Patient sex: M
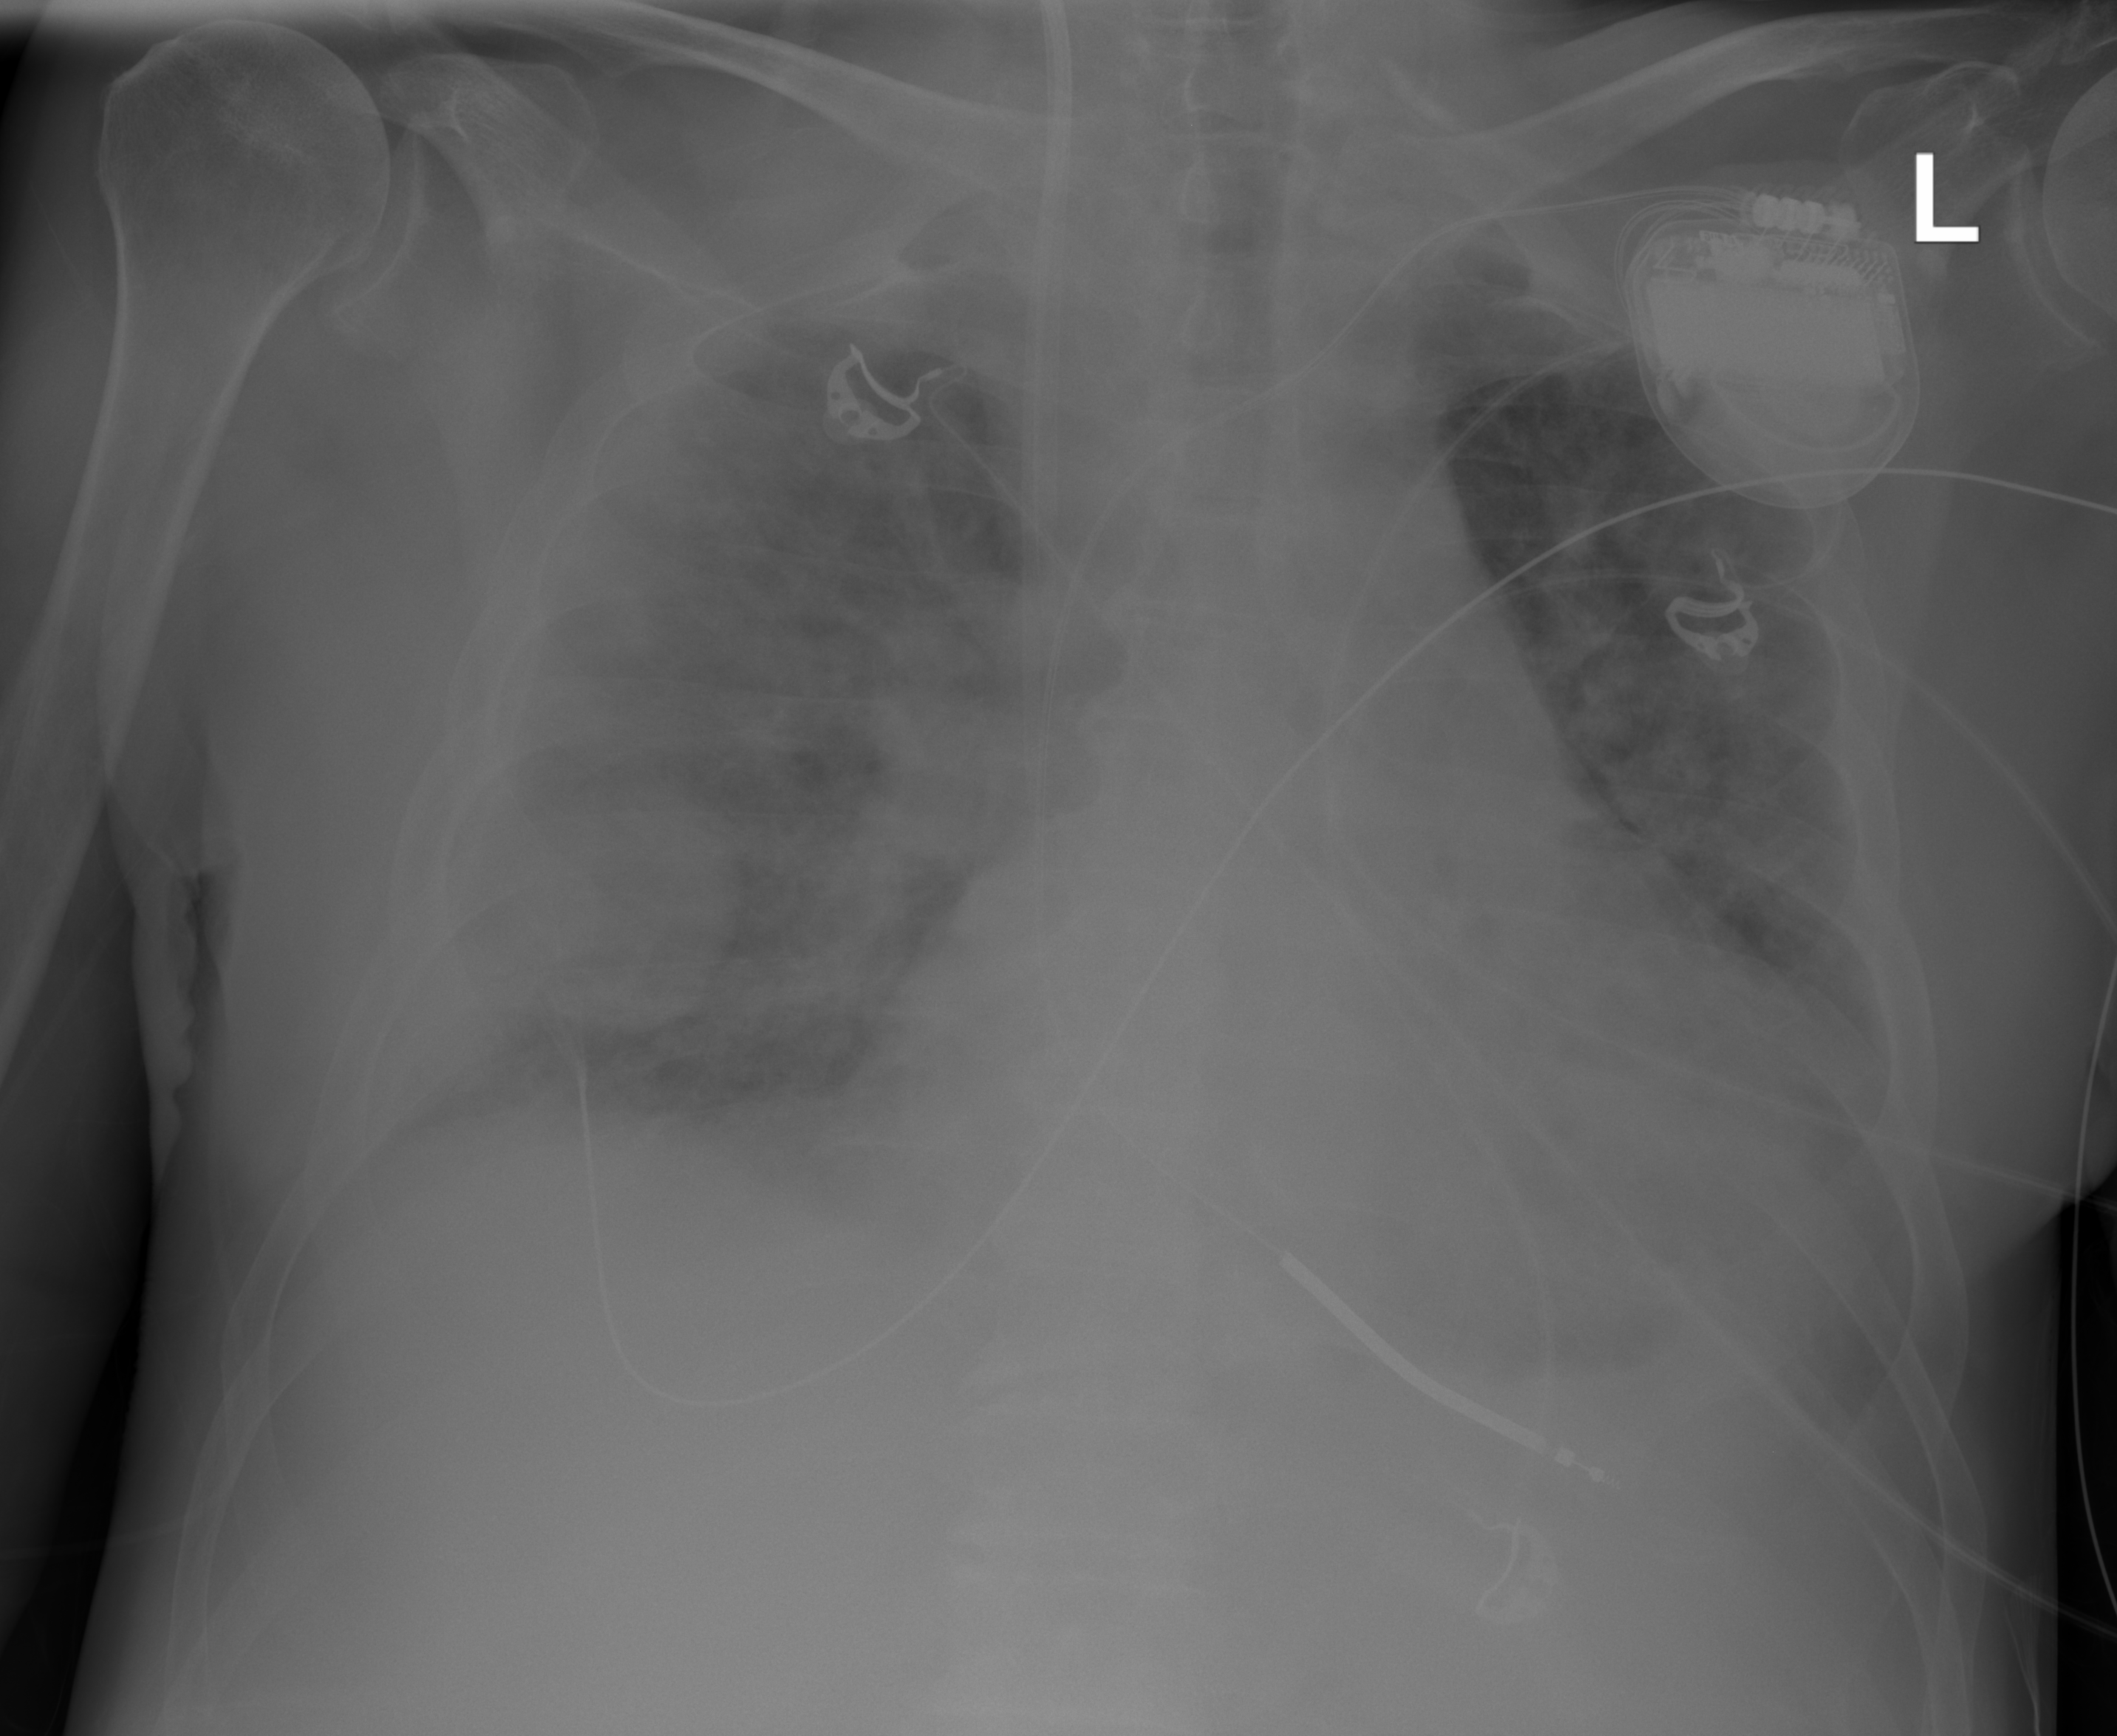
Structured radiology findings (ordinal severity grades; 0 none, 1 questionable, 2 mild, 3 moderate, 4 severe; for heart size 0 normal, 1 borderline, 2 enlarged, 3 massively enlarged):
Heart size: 2
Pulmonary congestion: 2
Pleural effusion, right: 0
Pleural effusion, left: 0
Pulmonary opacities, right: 2
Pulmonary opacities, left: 2
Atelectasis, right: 0
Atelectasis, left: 0